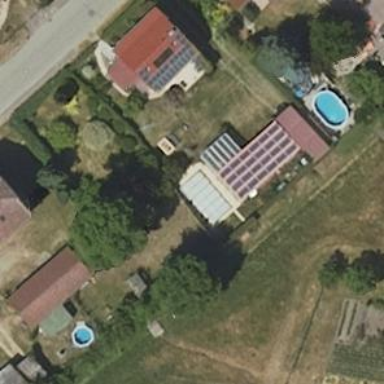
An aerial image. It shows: Shed.